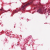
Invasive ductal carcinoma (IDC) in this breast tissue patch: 0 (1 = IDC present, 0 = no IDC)